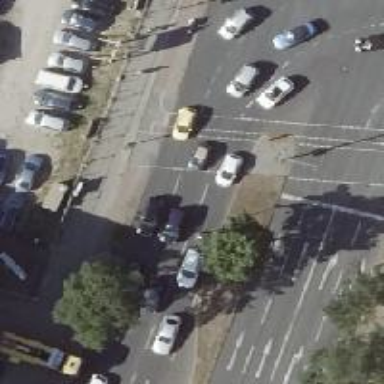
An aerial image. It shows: Crossing with traffic signals.